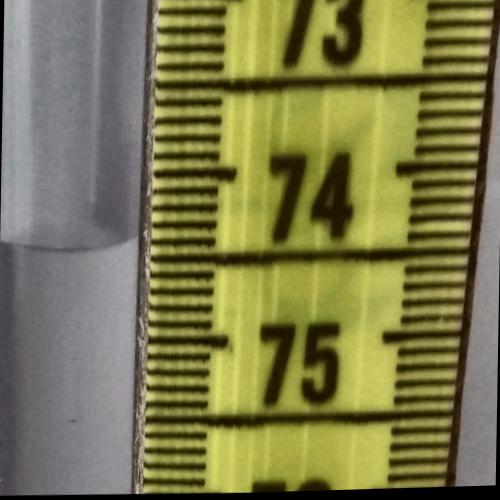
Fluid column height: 74.4 cm